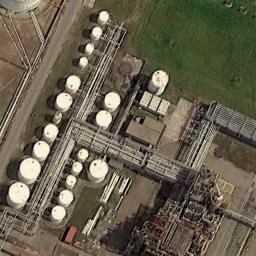
Label: storage tanks